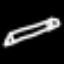
Label: pencil